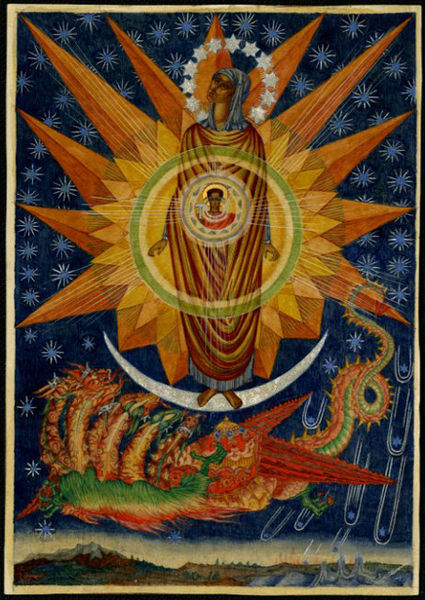
Titel: A Scene from the Revelations of St. John, A Scene from the Revelations of St. John
Künstler: Viktor Alekseev
Standort: Amherst (Massachusetts, USA)
Institution: Mead Art Museum, Amherst College
Schlagwörter: blue, red, religious, gold, green, painting, woman, yellow, angel, clouds, heaven, sky, landscape, mountain, mountains, orange, sun, saint, chirst, jesus, moon, religion, crest, god, goddess, christ, space, dragon, china, maria, mary, crescent, standing, spiritual, stars, earth, dragons, halo, icon, holy, shooting, seven, apocalyps, rays, hydra, comets, absunction, fall star, falling star, mountaing